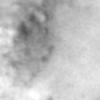
Label: no_change